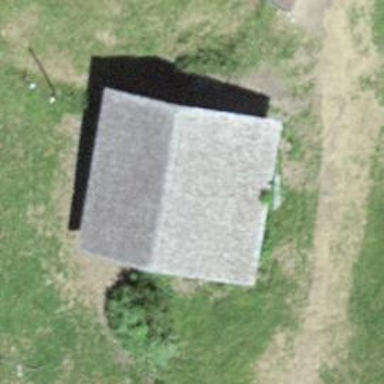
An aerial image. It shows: Rural barn.